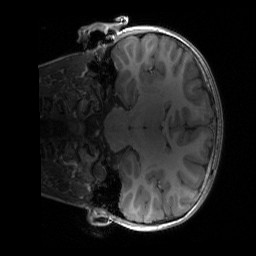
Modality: T1w
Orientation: coronal
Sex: male
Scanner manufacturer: siemens
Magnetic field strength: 3 T
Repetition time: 1.9 s
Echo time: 0.00243 s